Question: I'm trying to make an Android layout like the one below. I have a couple of questions:
1 - what is the element called that FB uses for posts? Ie, it doesn't look like a text view, but the element looks like it separates each post with a divider line. Also, the text style is different for a person's name and how long ago they posted. I'm looking to duplicate this (minus pictures) but I can't find the right UI elements.
1. What is the element called at the bottom? It's like a static menu. IE, it's the same as a menu but instead of pressing "menu" to access it, it's on the page at all times.
Finally, are there good tutorials/examples on how to make nice looking, professional layouts like the apps on the market? The tutorials that I've found on layouts are really basic. I'd like to understand what elements exist, what all of the attributes mean and see examples, etc. So far I'm only able to see the capabilities from other applications. I'd like to have a handbook or some type of some type of reference manual to go to.

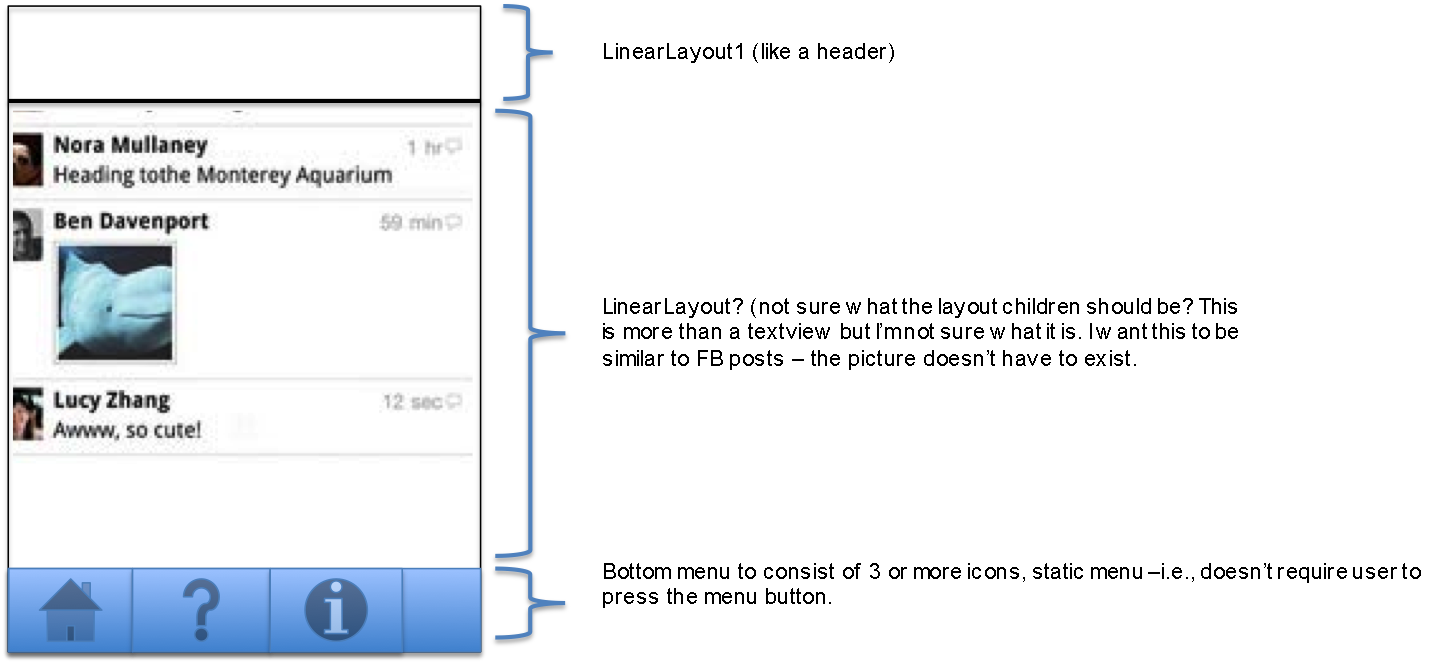
Answer: For the "fancy" text views you can make a linear layout that hosts a <>:
'''
<RelativeLayout
xmlns:android="http://schemas.android.com/apk/res/android"
android:layout_height="wrap_content"
android:layout_width="fill_parent"
android:layout_weight="0">
<ImageView
android:id="@+id/userPhoto"
android:layout_height="64dip"
android:layout_width="64dip"
/>
<TextView
android:id="@+id/userFullName"
android:layout_height="25dp"
android:layout_width="fill_parent"
android:layout_marginLeft="70dp"
/>
</RelativeLayout>
'''
Once you have a relative layout you can add different views inside of that to create a sort of customeized view.
As far as good examples I would look at <URL>. It's easy to understand and very helpful on such things.